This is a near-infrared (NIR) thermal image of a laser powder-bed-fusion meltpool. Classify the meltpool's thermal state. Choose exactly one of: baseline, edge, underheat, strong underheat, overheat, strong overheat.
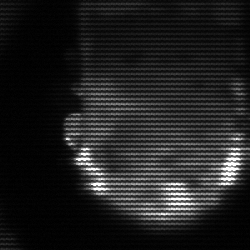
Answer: baseline